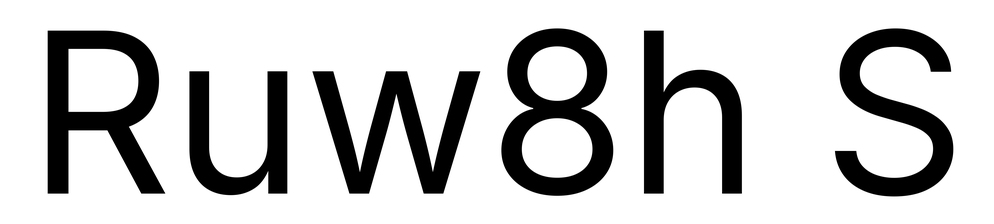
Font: Inter_Regular